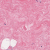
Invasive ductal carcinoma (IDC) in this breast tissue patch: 0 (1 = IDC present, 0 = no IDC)